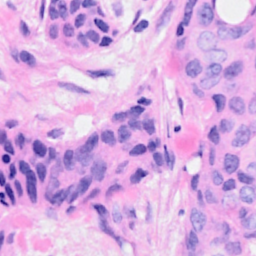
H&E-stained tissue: Breast